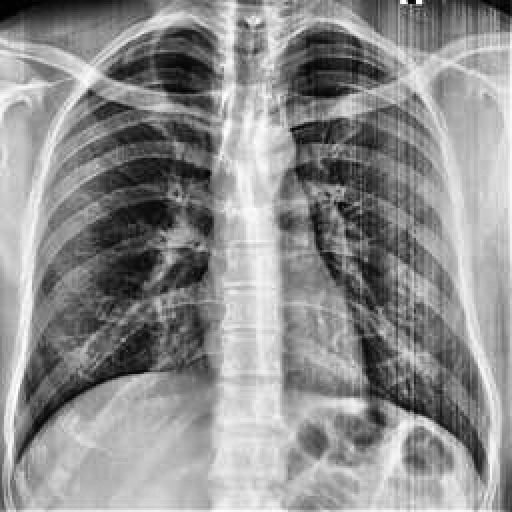
Finding: NORMAL